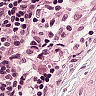
Metastatic tissue present: no